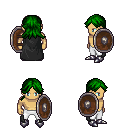
a pixel art fantasy rpg character, male body template, human, tanned skin, black cape, white pants, green loose hair, bracelets, metal boots, shield, four views (front, back, left, right), 2x2 character sprite sheet, small pixel art, hard edges, no anti-aliasing